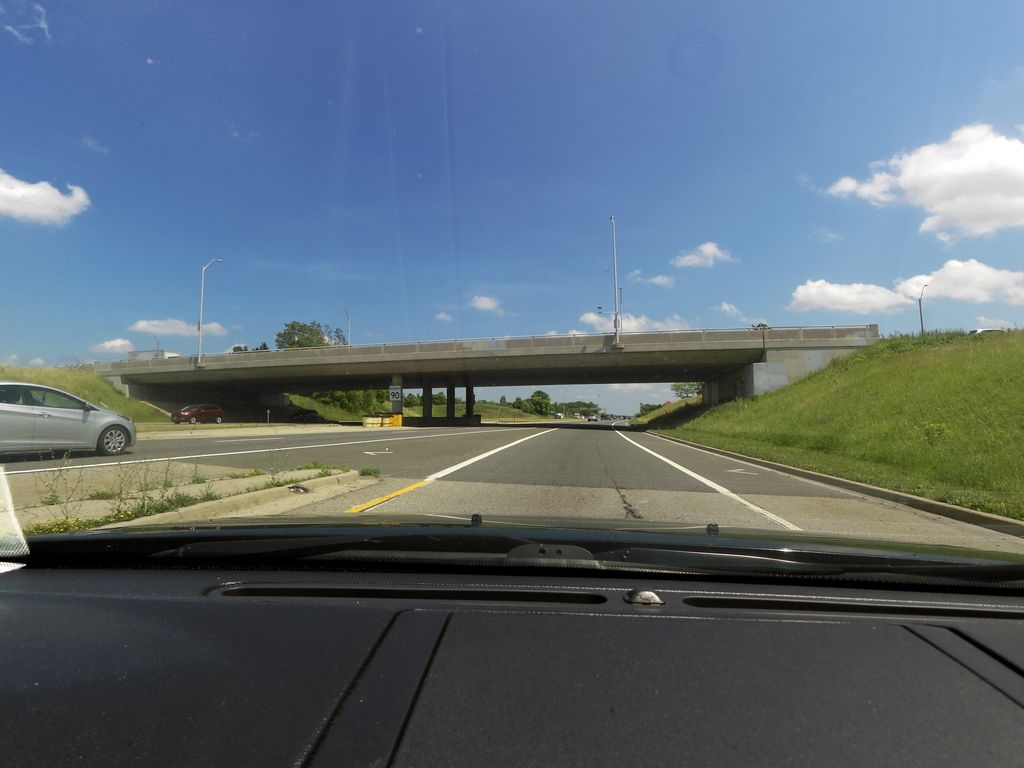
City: hamilton